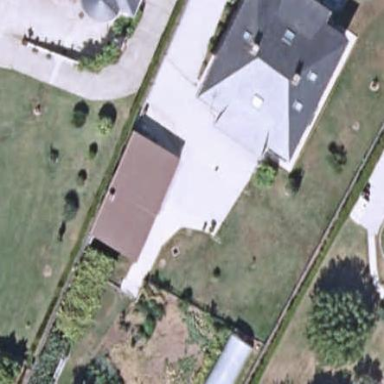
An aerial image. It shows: Simple house.